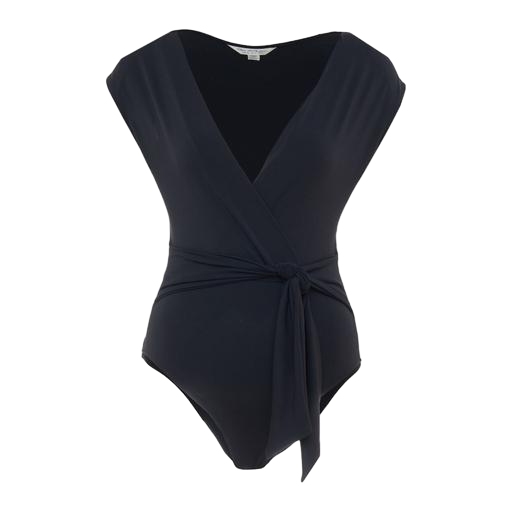
black plunge bodysuit, black tie waist gilet, black mira cape-effect bodysuit, white background